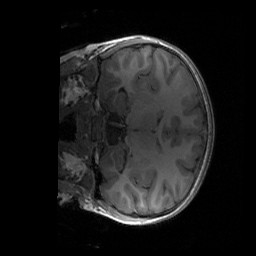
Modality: T1w
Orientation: coronal
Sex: female
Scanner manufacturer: siemens
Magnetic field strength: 3 T
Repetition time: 1.9 s
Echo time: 0.00243 s